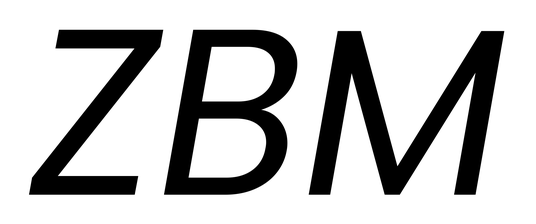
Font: Poppins-Italic